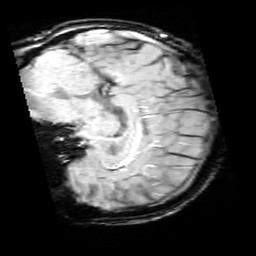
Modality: SWI
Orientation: sagittal
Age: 11
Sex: female
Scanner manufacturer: siemens
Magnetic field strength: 3 T
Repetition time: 0.027 s
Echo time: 0.02 s